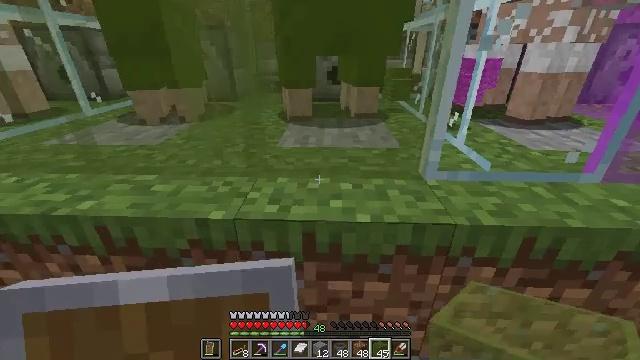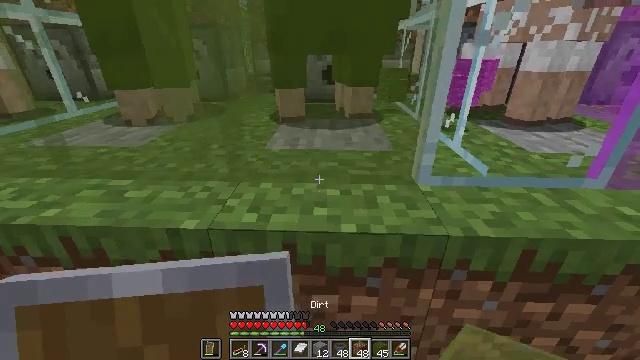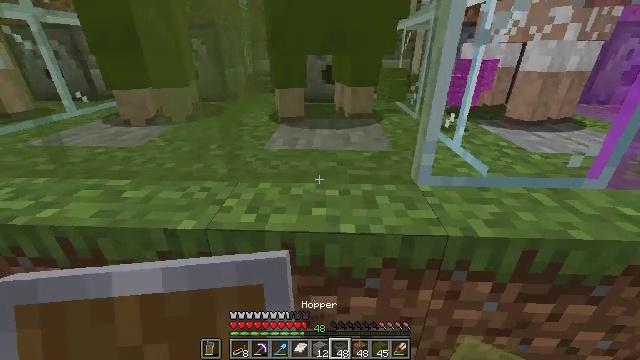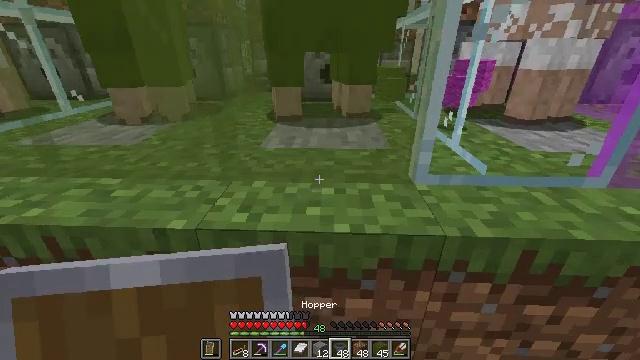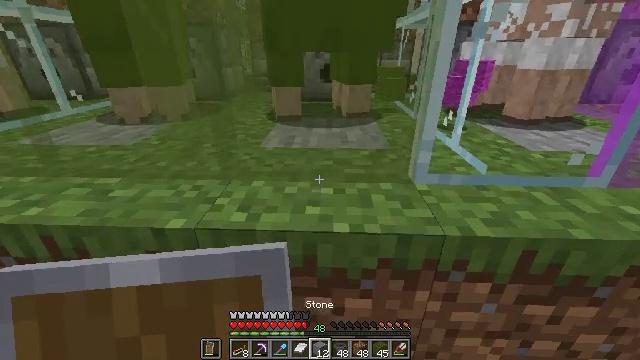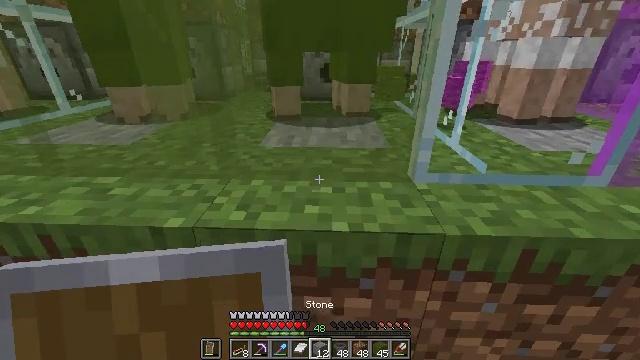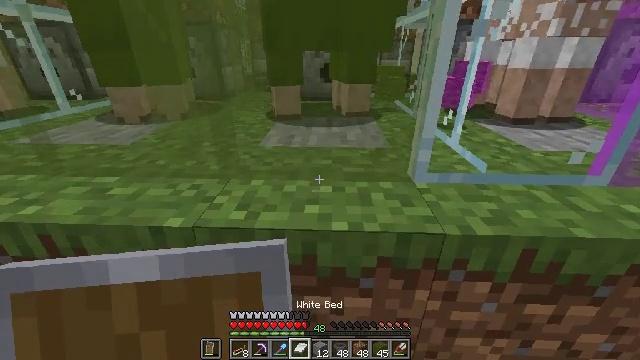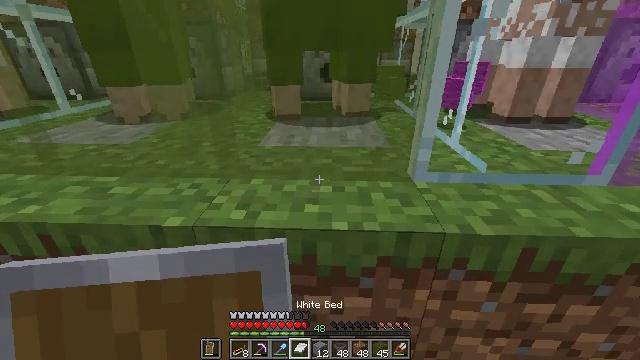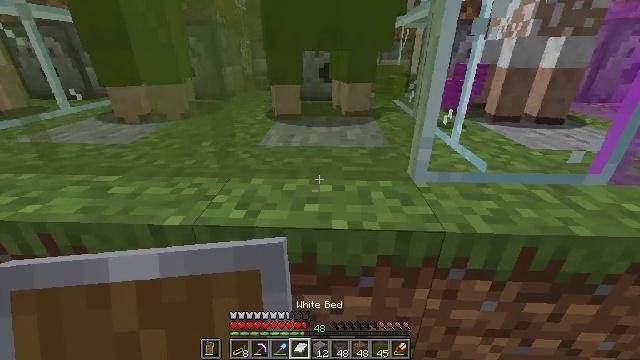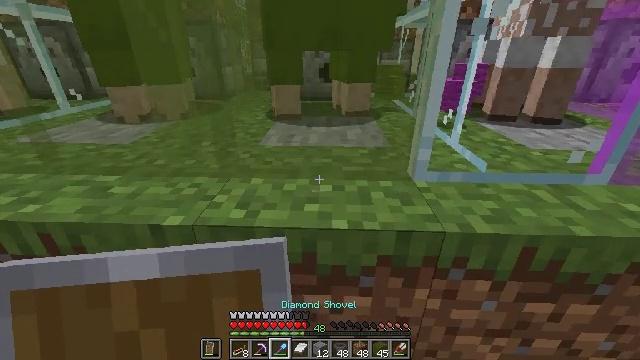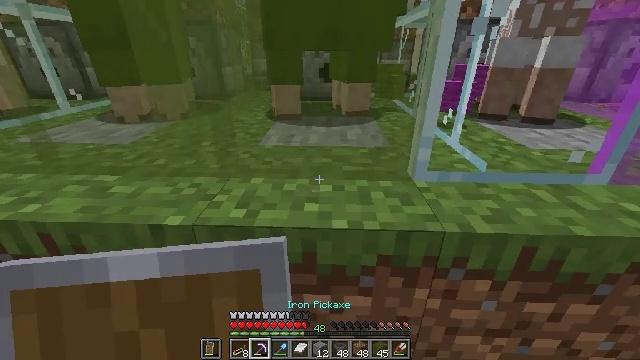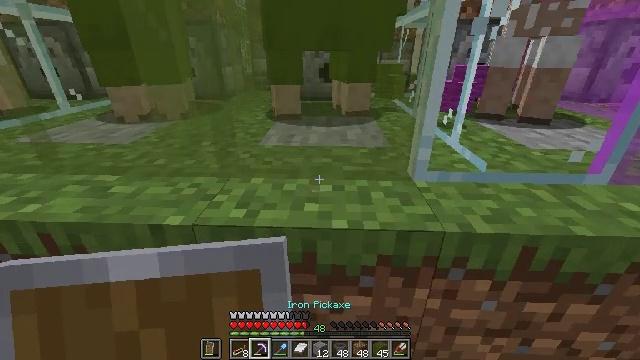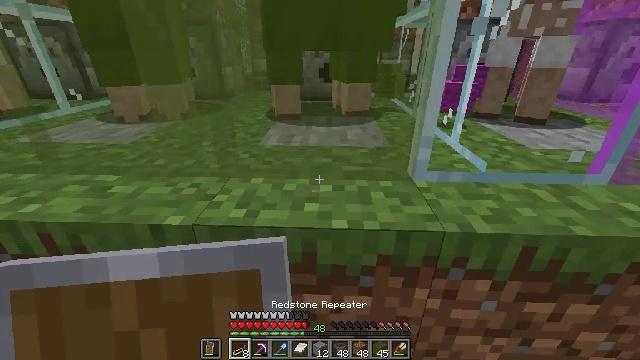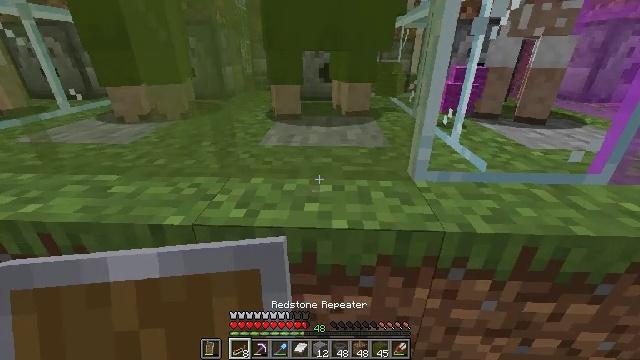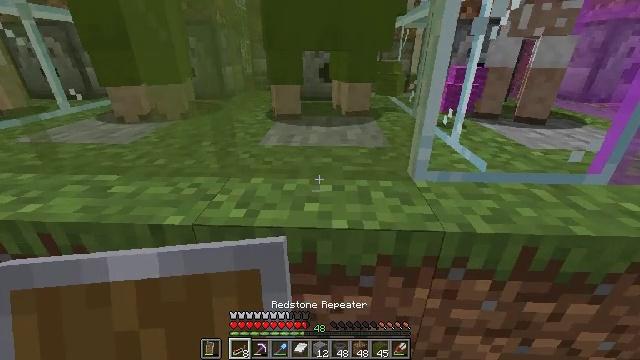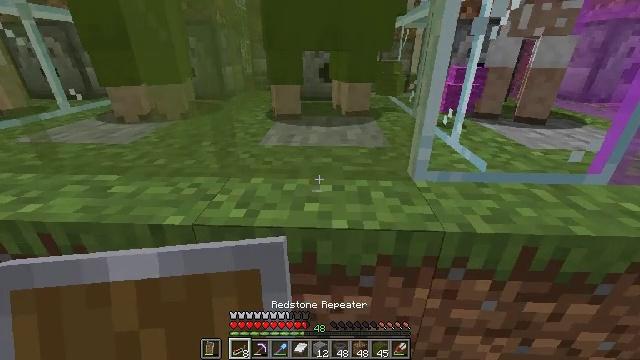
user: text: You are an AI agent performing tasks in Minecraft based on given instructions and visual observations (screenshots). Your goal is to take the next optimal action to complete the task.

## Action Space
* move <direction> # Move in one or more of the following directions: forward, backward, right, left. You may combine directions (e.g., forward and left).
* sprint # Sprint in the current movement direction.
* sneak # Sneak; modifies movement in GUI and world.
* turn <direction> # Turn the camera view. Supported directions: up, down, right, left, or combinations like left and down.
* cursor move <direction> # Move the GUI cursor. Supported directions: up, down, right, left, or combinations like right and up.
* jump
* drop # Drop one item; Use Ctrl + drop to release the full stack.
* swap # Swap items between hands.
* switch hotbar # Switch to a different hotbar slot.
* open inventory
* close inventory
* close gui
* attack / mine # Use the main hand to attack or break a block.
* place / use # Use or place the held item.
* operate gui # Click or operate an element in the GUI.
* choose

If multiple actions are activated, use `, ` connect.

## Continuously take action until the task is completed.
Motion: motion action
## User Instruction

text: Remove the green stained glass pane from the structure.
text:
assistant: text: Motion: no_op
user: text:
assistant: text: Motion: no_op
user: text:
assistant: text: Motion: no_op
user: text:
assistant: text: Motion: no_op
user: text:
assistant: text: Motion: no_op
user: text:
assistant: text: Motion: no_op
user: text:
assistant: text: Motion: no_op
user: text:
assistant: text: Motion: no_op
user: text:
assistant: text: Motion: no_op
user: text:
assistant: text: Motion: no_op
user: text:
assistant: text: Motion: no_op
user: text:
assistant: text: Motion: no_op
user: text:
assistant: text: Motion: no_op
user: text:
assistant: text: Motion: no_op
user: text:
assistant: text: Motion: no_op
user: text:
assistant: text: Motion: move forward, turn right and down
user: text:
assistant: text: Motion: move forward, turn down
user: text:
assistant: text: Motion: move forward
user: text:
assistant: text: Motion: move forward
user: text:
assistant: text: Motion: no_op
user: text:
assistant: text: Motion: no_op
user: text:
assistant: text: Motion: no_op
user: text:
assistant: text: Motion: no_op
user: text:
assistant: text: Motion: move forward, turn down, jump
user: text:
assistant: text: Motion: move forward, turn down, jump
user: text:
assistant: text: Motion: move forward, turn down, jump
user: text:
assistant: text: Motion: move forward, turn down, jump
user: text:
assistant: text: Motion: turn down
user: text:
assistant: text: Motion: turn down
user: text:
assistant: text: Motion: turn down